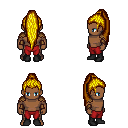
a pixel art fantasy rpg character, male body template, human, dark skin, leather shoulder armor, red pants, blonde extra-long topknot hairstyle, leather bracers, black shoes, four views (front, back, left, right), 2x2 character sprite sheet, small pixel art, hard edges, no anti-aliasing